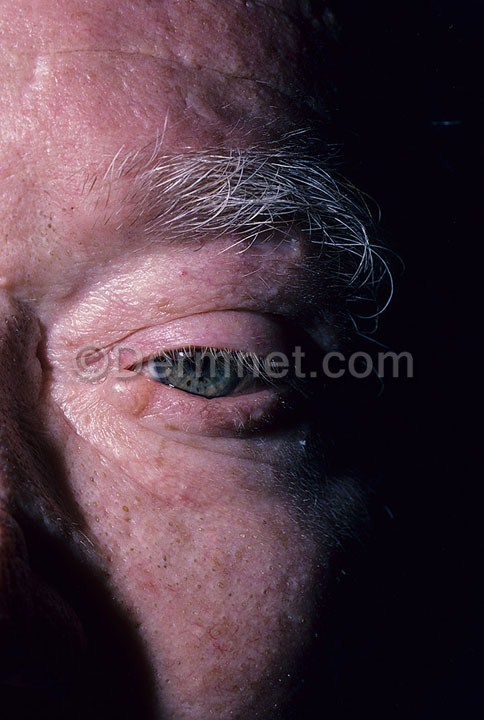
Disease: Seborrheic Keratoses and other Benign Tumors